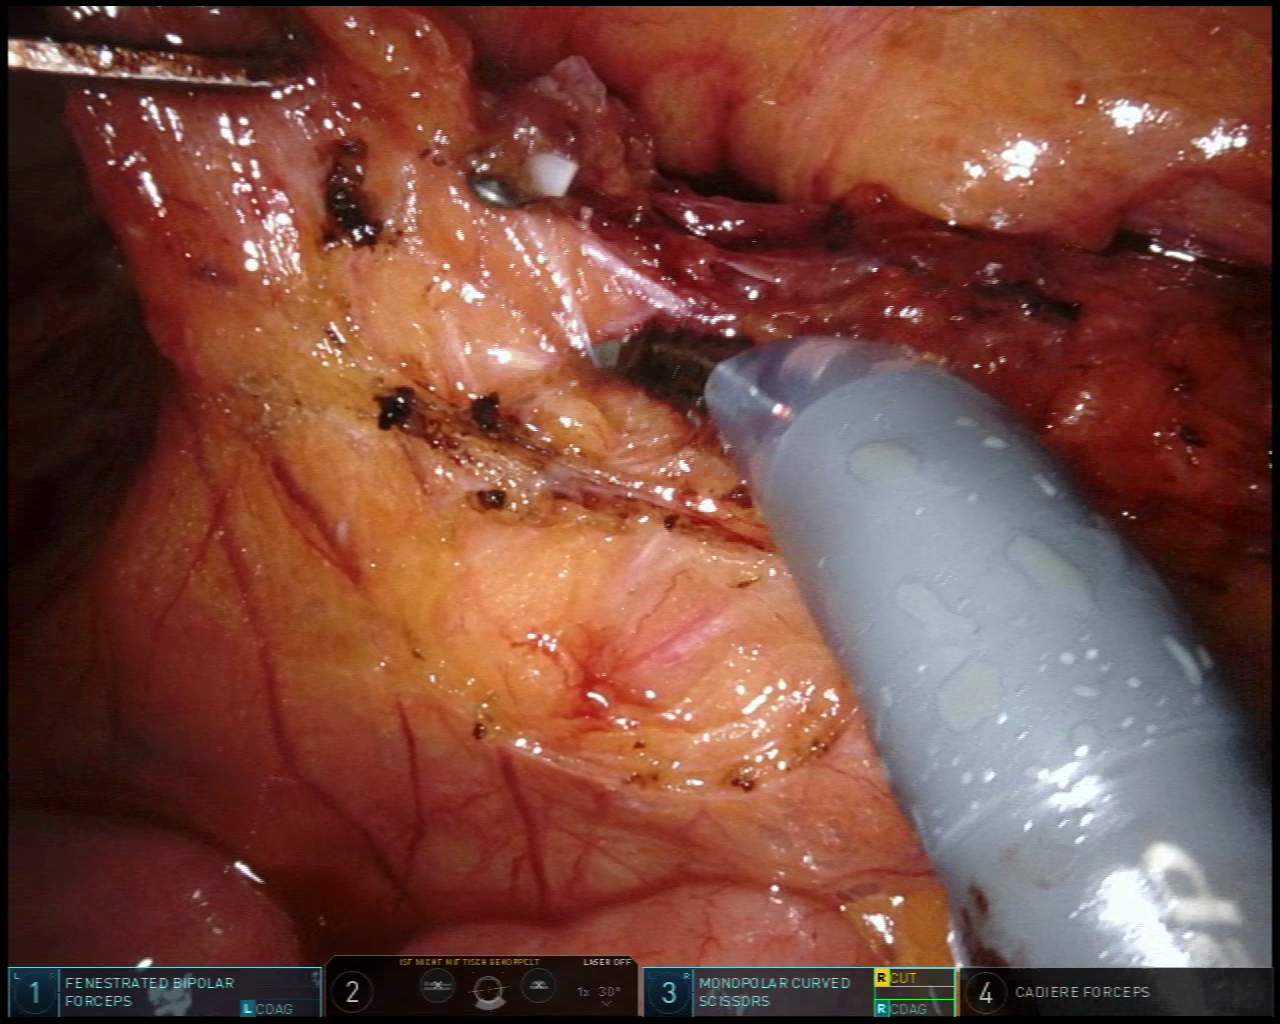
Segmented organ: small_intestine
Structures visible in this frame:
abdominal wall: no
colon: no
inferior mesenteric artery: no
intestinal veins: no
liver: no
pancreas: no
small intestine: yes
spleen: no
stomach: no
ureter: no
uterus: no
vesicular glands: no